Interaction volume radius: 10 \u00c5
Interaction volume height: 20 \u00c5
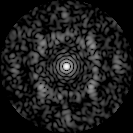
Disorder parameter: 0.701